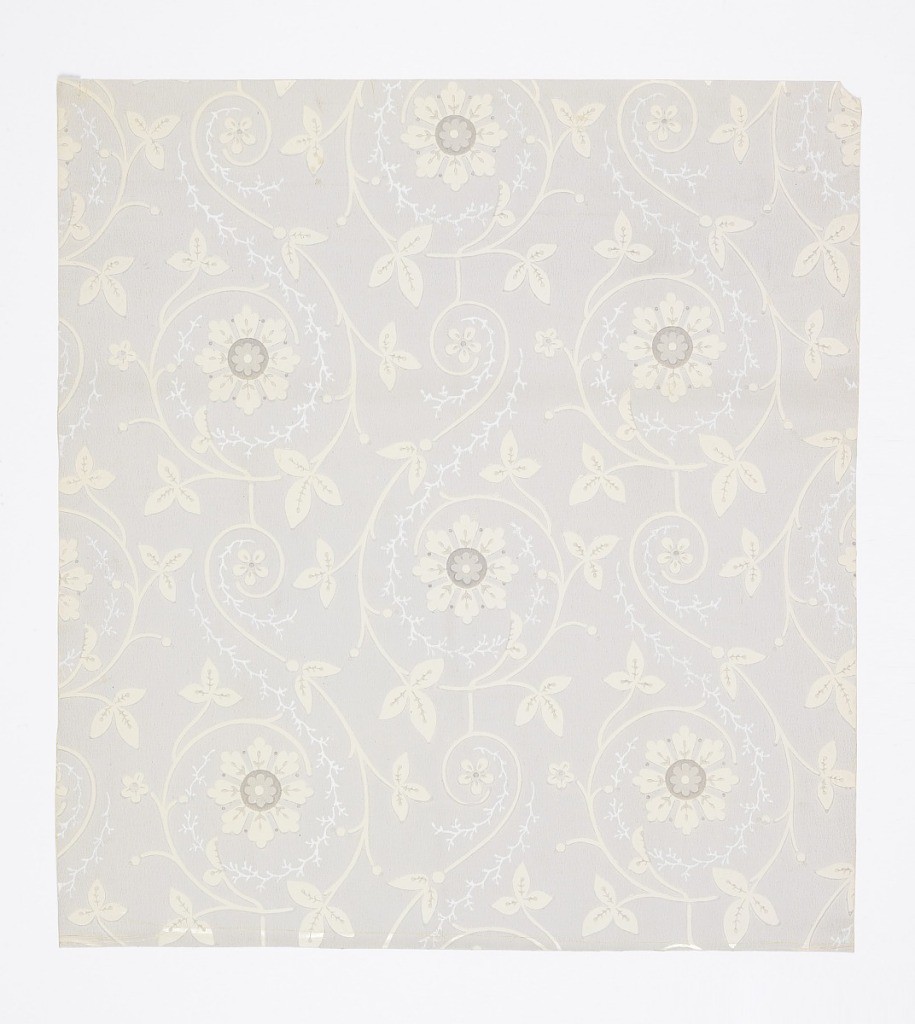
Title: Sidewall
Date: ca. 1880
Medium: Machine-printed paper
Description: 1970-26-4-cd: Aesthetic neo-Gothic pattern of a stylized eight-p...;     1970-26-4-cdd: Aesthetic or Anglo-Japanesque pattern with overlap...